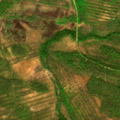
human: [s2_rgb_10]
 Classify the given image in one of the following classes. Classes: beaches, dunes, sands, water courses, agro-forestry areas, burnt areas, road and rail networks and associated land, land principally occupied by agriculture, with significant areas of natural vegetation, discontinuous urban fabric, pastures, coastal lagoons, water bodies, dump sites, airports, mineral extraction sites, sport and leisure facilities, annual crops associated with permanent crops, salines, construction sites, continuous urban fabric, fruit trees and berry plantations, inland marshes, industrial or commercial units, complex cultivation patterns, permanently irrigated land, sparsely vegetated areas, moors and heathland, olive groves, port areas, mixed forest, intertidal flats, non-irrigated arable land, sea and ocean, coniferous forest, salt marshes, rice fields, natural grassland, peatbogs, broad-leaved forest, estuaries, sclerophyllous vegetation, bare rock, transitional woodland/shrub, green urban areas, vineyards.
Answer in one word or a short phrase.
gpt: coniferous forest, transitional woodland/shrub